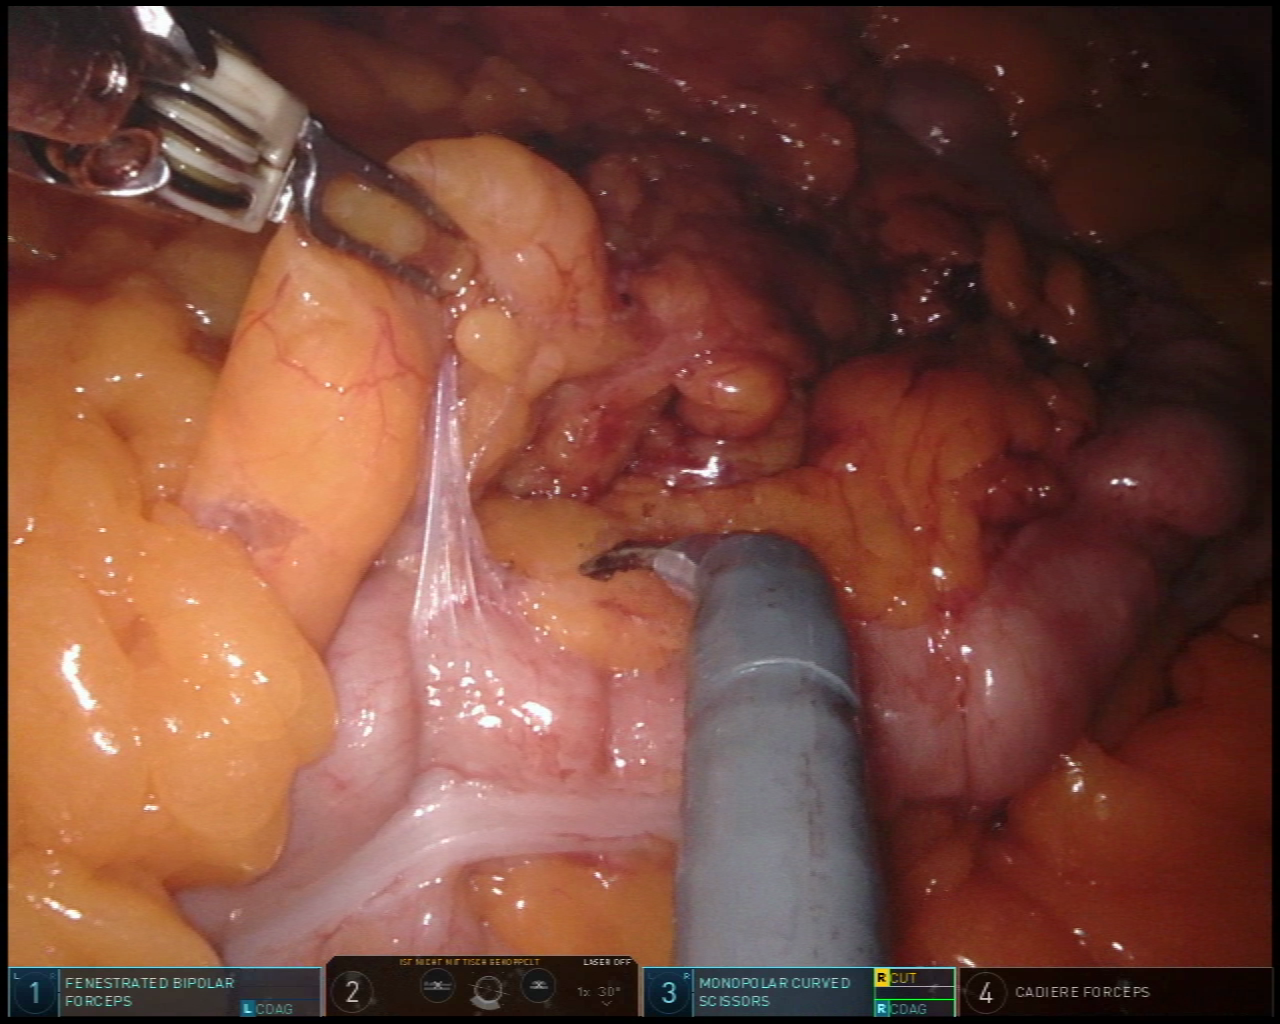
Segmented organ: colon
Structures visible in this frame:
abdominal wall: no
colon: yes
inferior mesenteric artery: no
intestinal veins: no
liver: no
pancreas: no
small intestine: no
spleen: no
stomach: no
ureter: no
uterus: no
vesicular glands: no